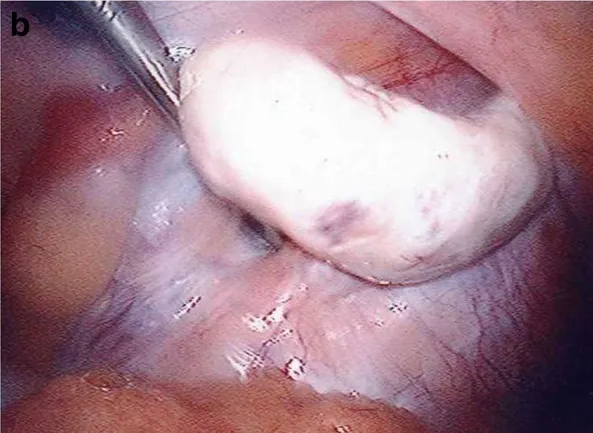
A and b, Laparoscopic images of left ovary herniating through the left internal inguinal ring.
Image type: medical_photograph (other_medical_photograph)